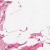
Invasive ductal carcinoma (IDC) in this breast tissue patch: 0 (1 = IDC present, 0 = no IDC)